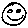
Label: smiley face